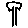
Label: tree